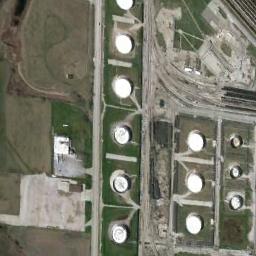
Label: storage_tank